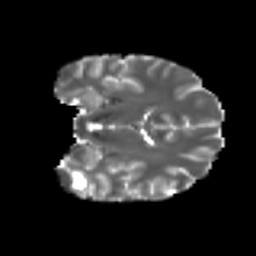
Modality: T2w
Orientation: coronal
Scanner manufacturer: ge
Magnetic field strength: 3 T
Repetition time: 7.8 s
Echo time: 0.0606 s